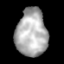
Tissue: lung
Cell type: Others
Senescence score: 0.2385
Nuclear area (px): 1444
Mean DAPI intensity: 174.466